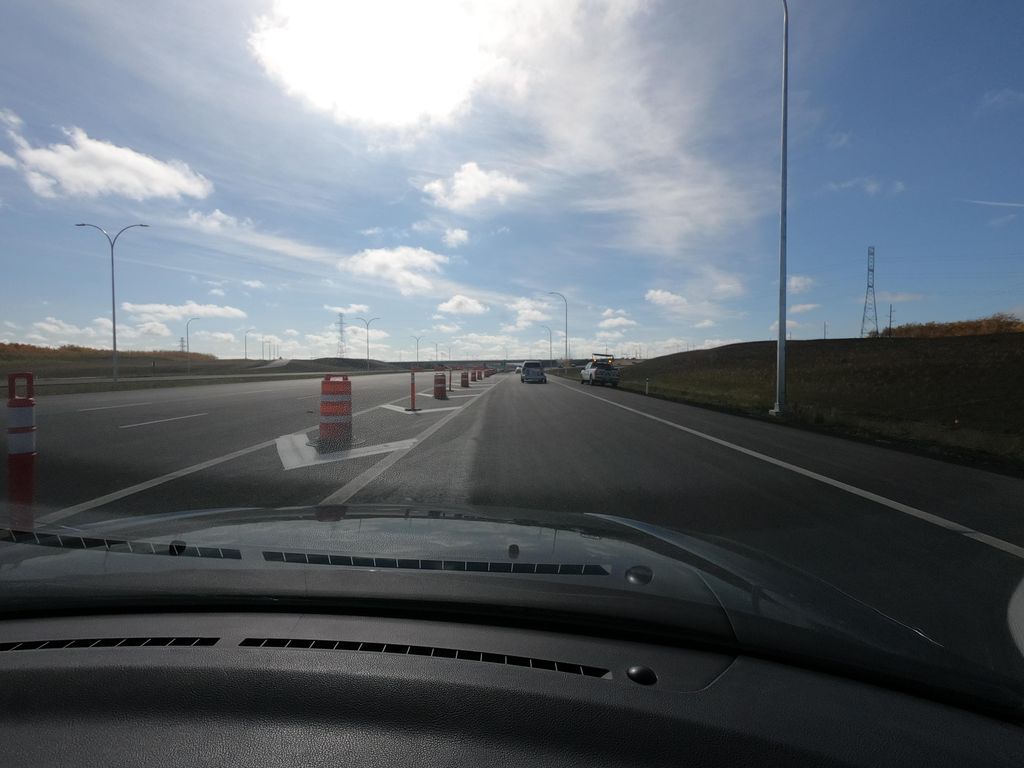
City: calgary